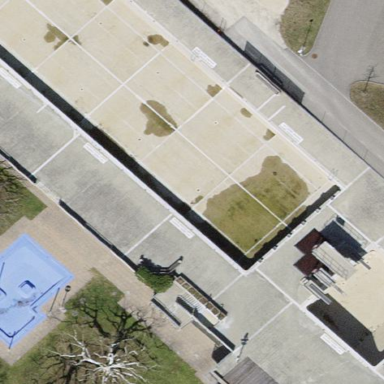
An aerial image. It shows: Swimming pool within leisure land area designed for swimming activities.